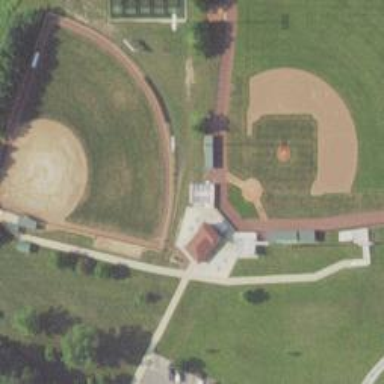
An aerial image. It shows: Softball pitch for leisure land activities.